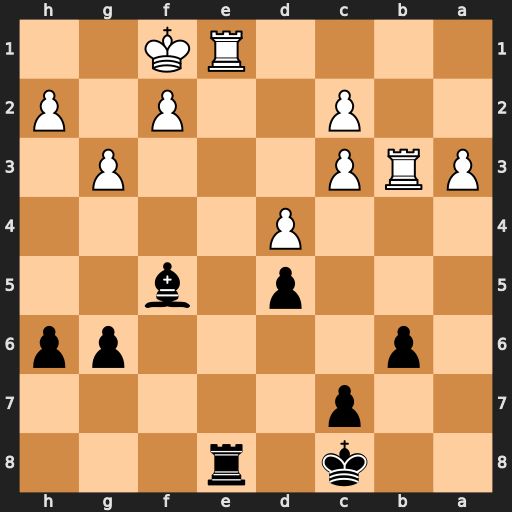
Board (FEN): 2k1r3/2p5/1p4pp/3p1b2/3P4/PRP3P1/2P2P1P/4RK2
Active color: b
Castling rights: -
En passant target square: -
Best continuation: Bh3+ Kg1 Rxe1#